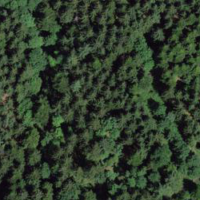
EUNIS habitat code: 43
Species observed at this site:
Equisetum arvense
Impatiens parviflora